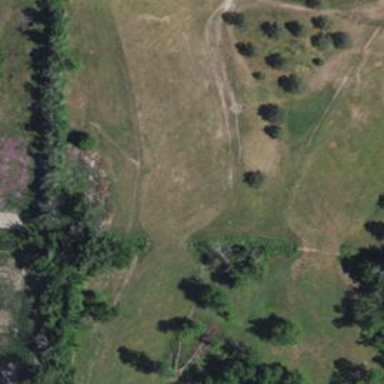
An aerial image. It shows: Grassy area designated as golf fairway.